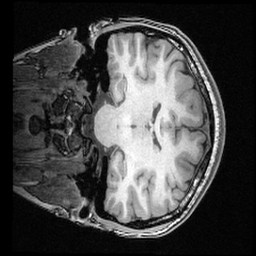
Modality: T1w
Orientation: coronal
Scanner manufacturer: ge
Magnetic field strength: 3 T
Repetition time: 0.008572 s
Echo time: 0.003384 s